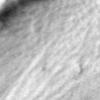
Label: no_change